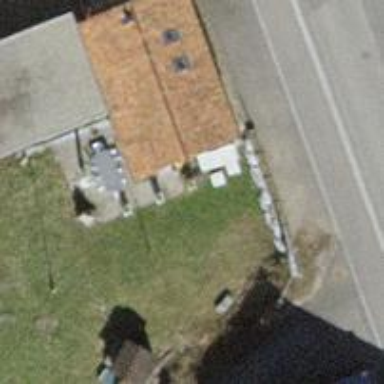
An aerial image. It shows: Detached building.